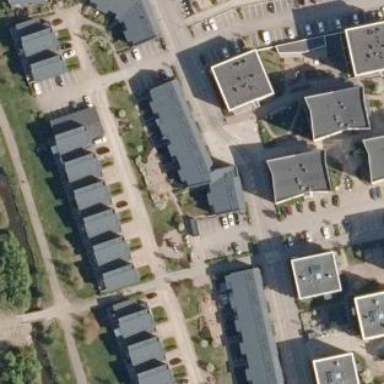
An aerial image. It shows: Terrace building.